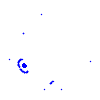
Particle: electron